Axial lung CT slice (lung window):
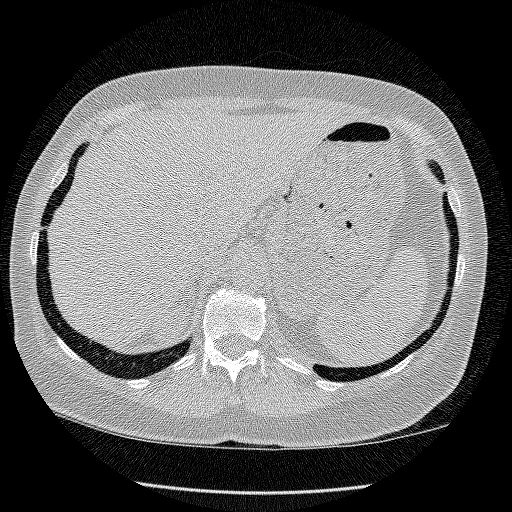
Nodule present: no